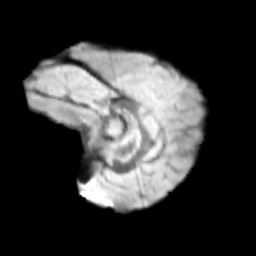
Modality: T2w
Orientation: sagittal
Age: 9
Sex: male
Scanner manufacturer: siemens
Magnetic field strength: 3 T
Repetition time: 3.8 s
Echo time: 0.07 s